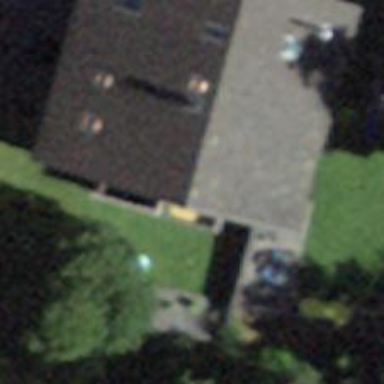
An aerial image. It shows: Building with ridge on the roof.